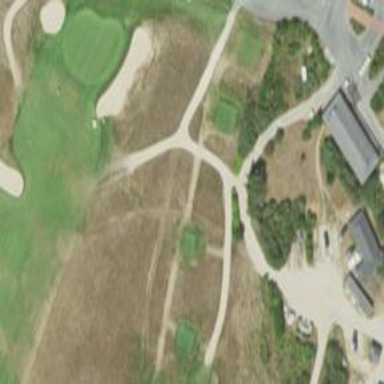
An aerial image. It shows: Path for both roads and golfers.